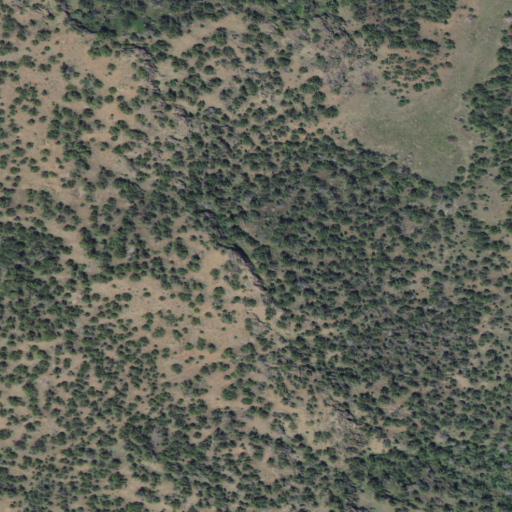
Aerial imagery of ridge(s) in Idaho named Big Ridge containing evergreen forest and shrub